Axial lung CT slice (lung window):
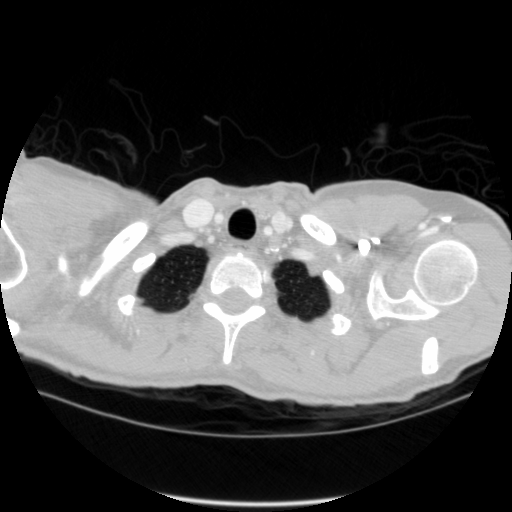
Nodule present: no